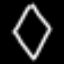
Label: diamond